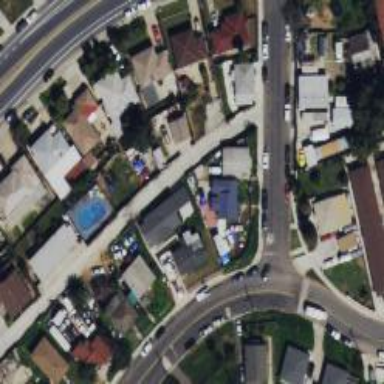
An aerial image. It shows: Alley classified as service road.